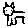
Label: cat